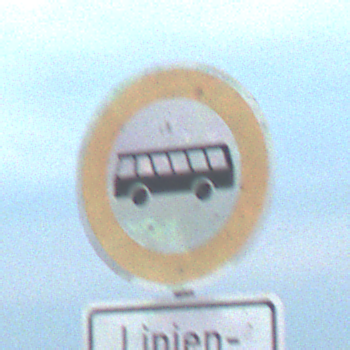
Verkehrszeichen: VerbotKraftomnibusse
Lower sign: BesondereFahrzeugeUndTransportgueter2
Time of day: SunriseSunset
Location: Outdoor (RoadRail)
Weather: PartlyCloudy
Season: NotSpecified
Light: Natural